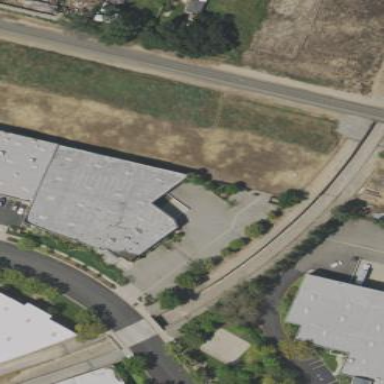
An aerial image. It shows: Warehouse.